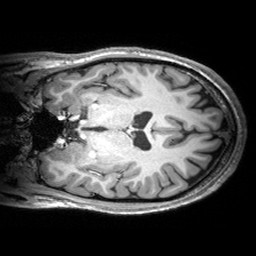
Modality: T1w
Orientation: coronal
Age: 27
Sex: male
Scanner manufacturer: siemens
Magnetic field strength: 3 T
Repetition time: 2.53 s
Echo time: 0.00299 s